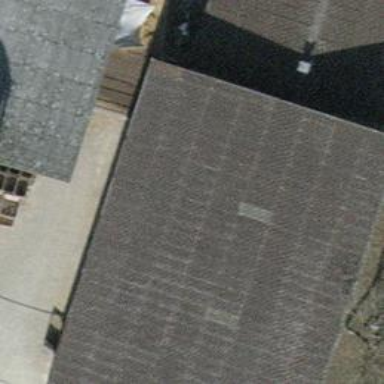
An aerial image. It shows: Farm auxiliary building with gabled roof.